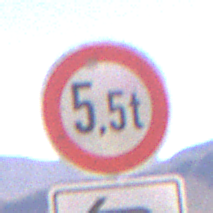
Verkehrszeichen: TatsaechlicheMasse
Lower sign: RichtungsangabeDurchPfeile2
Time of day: Midday
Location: Outdoor (Nature)
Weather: Clear
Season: NotSpecified
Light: Natural